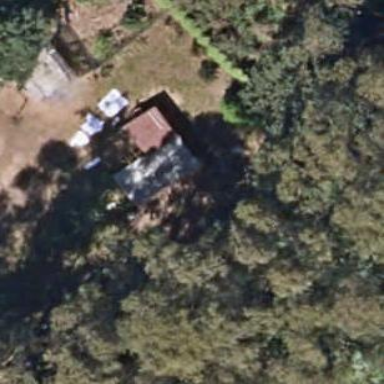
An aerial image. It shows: Simple house.